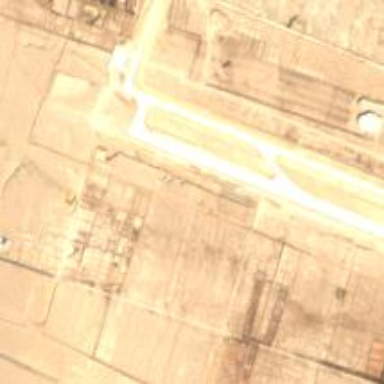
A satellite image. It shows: Runway at airport.